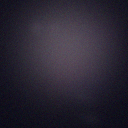
Screen state: off